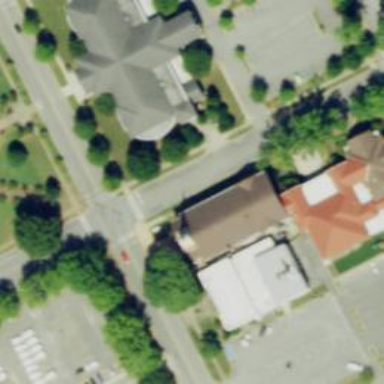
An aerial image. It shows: Historic building that serves as place of worship.